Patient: sex F, age 65
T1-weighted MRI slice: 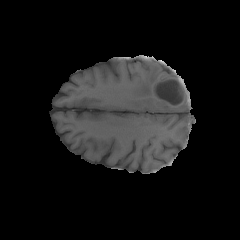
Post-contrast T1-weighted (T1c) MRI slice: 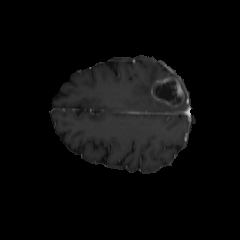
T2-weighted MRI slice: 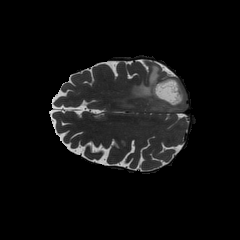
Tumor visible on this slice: yes
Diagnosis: Glioblastoma, IDH-wildtype
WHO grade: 4